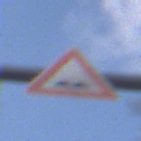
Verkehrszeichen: UnebeneFahrbahn
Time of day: MorningAfternoon
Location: Outdoor (Nature)
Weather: PartlyCloudy
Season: NotSpecified
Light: Natural